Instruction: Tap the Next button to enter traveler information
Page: cart
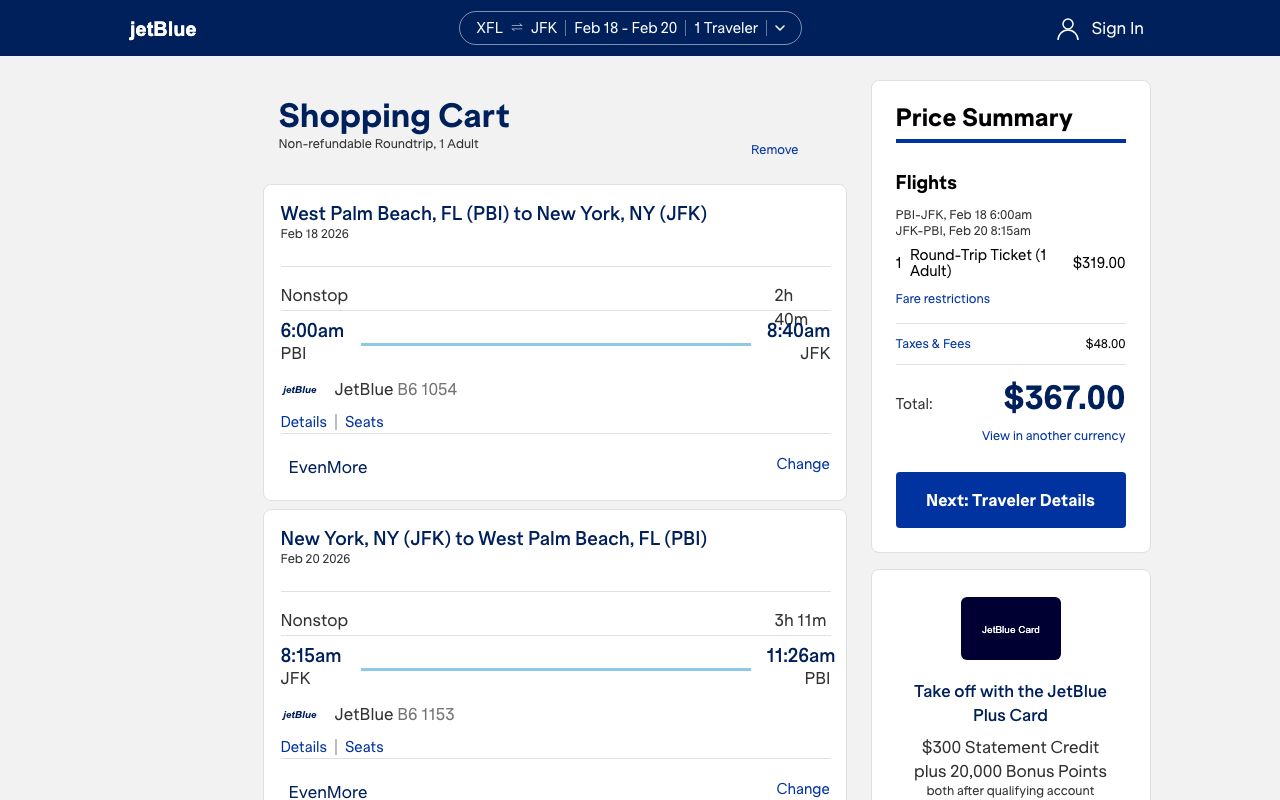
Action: click